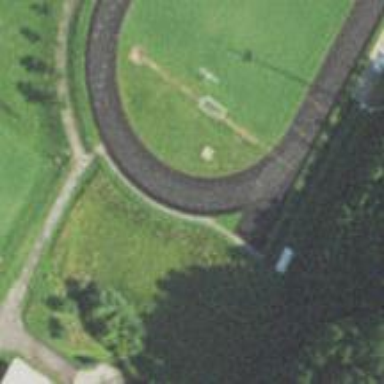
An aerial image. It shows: Track located within leisure land area.